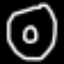
Label: donut